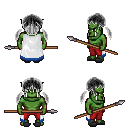
a pixel art fantasy rpg character, male body template, orc, green skin, white trimmed cape, red pants, gray twin-tailed hairstyle, gray slippers, spear, four views (front, back, left, right), 2x2 character sprite sheet, small pixel art, hard edges, no anti-aliasing